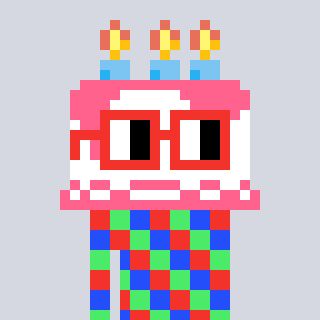
a pixel art character with square red glasses, a cake-shaped head and a darkpink-colored body on a cool background